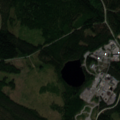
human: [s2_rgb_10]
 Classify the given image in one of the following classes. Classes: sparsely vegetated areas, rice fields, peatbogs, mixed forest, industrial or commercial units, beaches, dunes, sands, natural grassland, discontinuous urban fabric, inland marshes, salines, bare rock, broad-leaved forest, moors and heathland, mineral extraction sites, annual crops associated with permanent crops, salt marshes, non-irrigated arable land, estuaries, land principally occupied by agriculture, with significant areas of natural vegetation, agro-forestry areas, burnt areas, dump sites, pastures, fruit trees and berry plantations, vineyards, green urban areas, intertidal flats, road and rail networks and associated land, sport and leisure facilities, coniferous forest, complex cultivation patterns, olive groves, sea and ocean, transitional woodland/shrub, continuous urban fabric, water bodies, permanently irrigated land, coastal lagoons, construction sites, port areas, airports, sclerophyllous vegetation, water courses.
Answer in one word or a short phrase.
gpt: dump sites, coniferous forest, mixed forest, transitional woodland/shrub